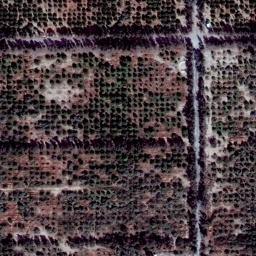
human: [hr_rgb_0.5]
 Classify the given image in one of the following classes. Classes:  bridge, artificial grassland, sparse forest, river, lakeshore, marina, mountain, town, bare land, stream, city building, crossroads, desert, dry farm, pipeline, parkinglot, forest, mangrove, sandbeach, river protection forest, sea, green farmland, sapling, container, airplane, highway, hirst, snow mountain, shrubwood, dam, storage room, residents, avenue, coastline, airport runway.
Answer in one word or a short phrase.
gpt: dry farm